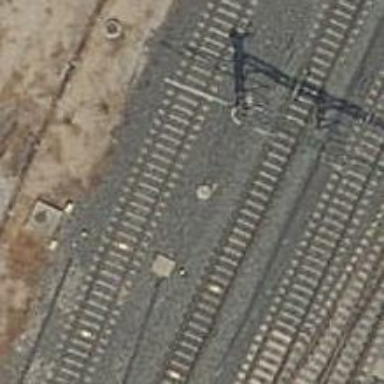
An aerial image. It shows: Rail yard with electrified contact lines for the trains.